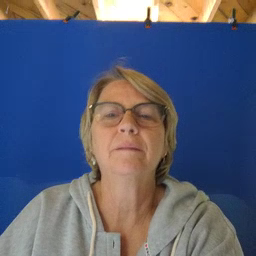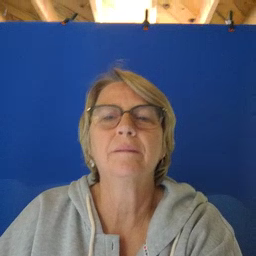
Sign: clean